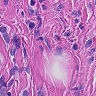
Metastatic tissue present: yes